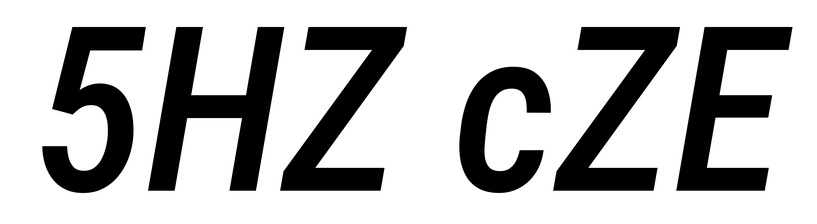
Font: Roboto-Italic_Condensed_Medium_Italic